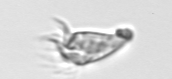
Label: Paratontonia_gracillima